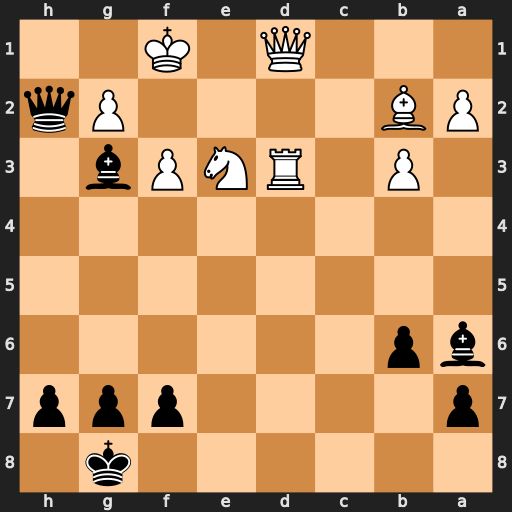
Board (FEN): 6k1/p4ppp/bp6/8/8/1P1RNPb1/PB4Pq/3Q1K2
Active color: b
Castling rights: -
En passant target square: -
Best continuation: Bxd3+ Qxd3 Qh1+ Ke2 Qe1#